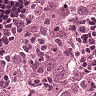
Metastatic tissue present: yes